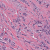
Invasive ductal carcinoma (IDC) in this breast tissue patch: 1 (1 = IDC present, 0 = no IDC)